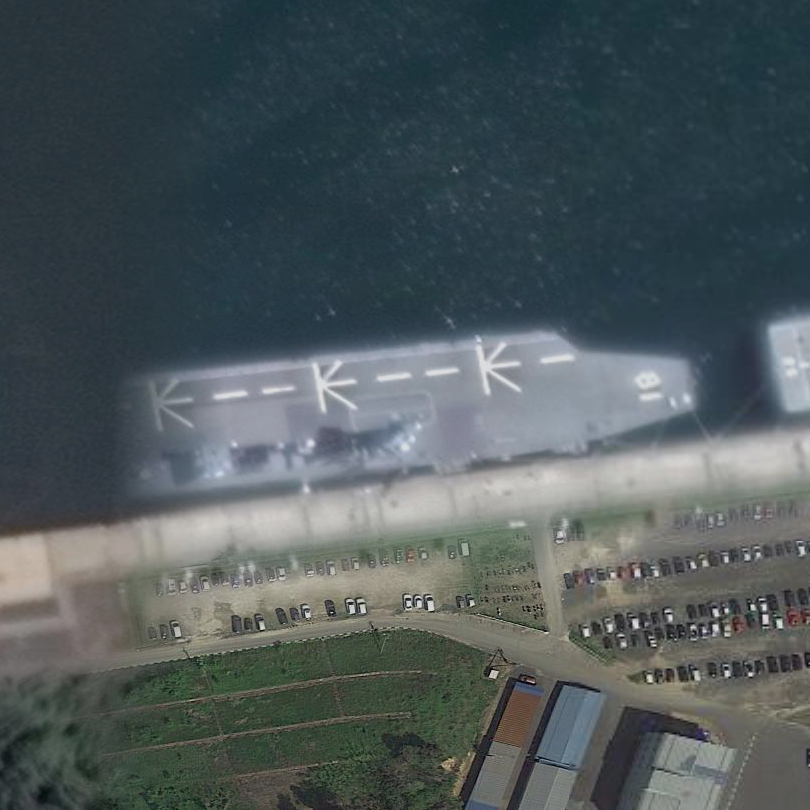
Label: assault